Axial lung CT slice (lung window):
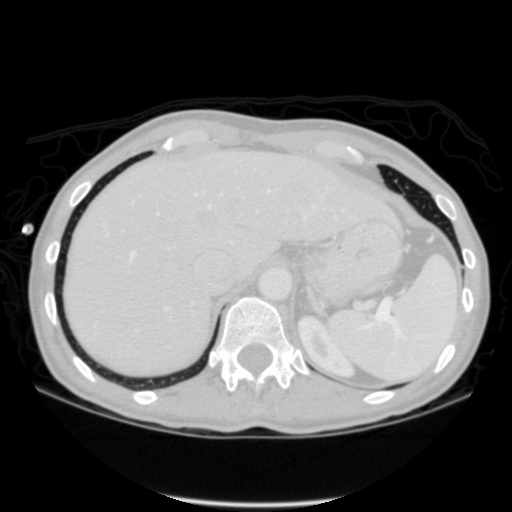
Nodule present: no